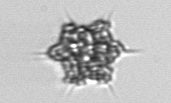
Label: Dictyocha